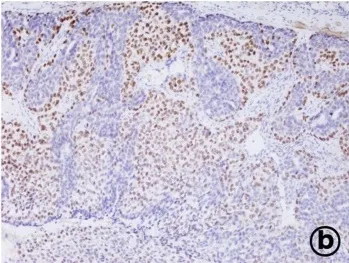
Immunohistochemical staining of the resected tissue (100x magnification). (b) Nuclear P63 staining in the myoepithelial component confirmed the differentiation of the myoepithelium.
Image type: pathology (immunostaining)